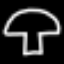
Label: mushroom